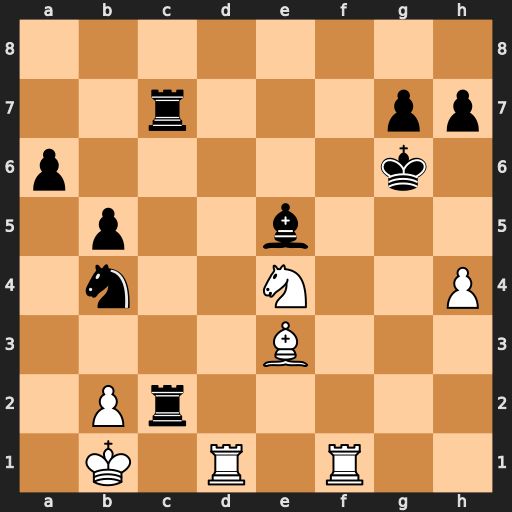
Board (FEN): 8/2r3pp/p5k1/1p2b3/1n2N2P/4B3/1Pr5/1K1R1R2
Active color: w
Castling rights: -
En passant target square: -
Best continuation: h5+ Kxh5 Rf5+